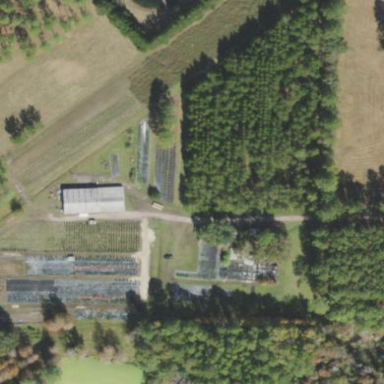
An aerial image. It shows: Plant nursery specializing in trees.